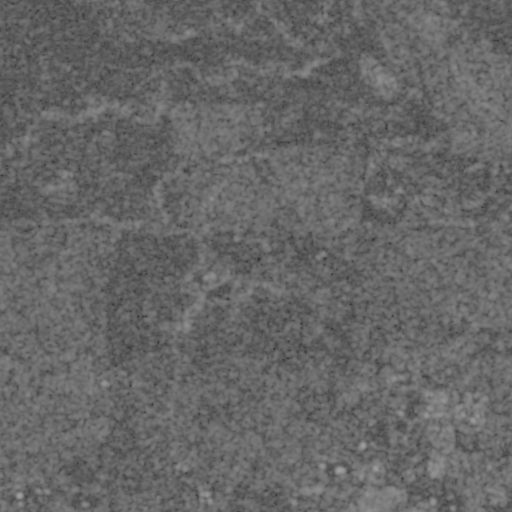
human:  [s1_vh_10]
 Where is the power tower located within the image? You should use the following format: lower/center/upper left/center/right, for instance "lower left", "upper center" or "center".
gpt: The power tower is located in the lower of the image.
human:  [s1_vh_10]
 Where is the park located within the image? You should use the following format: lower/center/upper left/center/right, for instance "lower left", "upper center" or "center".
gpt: There is no park in the image.

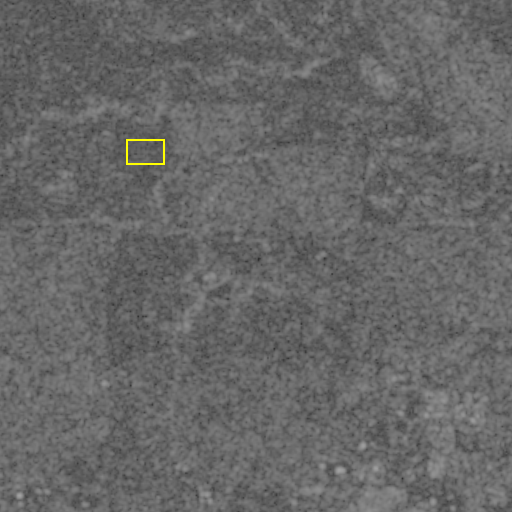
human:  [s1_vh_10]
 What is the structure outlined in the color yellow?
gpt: The structure outlined in yellow is a building.
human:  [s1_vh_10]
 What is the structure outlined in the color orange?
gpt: There is no orange outline.